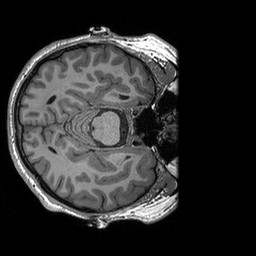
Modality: T1w
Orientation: axial
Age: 27
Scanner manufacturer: siemens
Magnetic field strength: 3 T
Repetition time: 2.3 s
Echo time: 0.00296 s